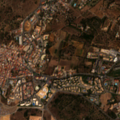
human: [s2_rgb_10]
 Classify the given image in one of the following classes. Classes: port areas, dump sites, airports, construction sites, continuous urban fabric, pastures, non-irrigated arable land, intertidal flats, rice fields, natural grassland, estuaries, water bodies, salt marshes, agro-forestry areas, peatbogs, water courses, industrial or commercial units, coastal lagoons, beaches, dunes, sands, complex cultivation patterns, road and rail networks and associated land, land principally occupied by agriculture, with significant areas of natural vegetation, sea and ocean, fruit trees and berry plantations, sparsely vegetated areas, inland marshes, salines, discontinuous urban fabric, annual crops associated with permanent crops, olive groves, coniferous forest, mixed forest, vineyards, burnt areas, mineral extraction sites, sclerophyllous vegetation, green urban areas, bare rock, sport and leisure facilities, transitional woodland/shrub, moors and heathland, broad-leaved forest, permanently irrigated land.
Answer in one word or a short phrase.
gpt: continuous urban fabric, discontinuous urban fabric, sport and leisure facilities, annual crops associated with permanent crops, complex cultivation patterns, sclerophyllous vegetation, beaches, dunes, sands, coastal lagoons